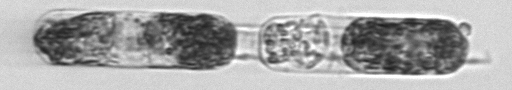
Label: Hemiaulus